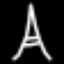
Label: The Eiffel Tower